Aerial crown-view tile of a tropical tree (Barro Colorado Island, Panama), acquired 20250217:
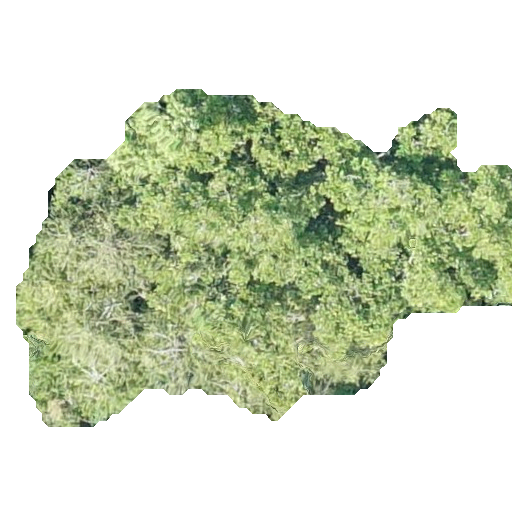
Species: Genipa americana
GBIF accepted scientific name: Genipa americana
Crown area: 178.076 m²